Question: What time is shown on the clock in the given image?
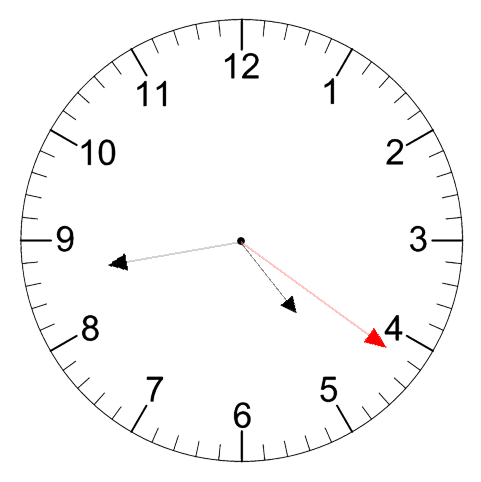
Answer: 04:43:21